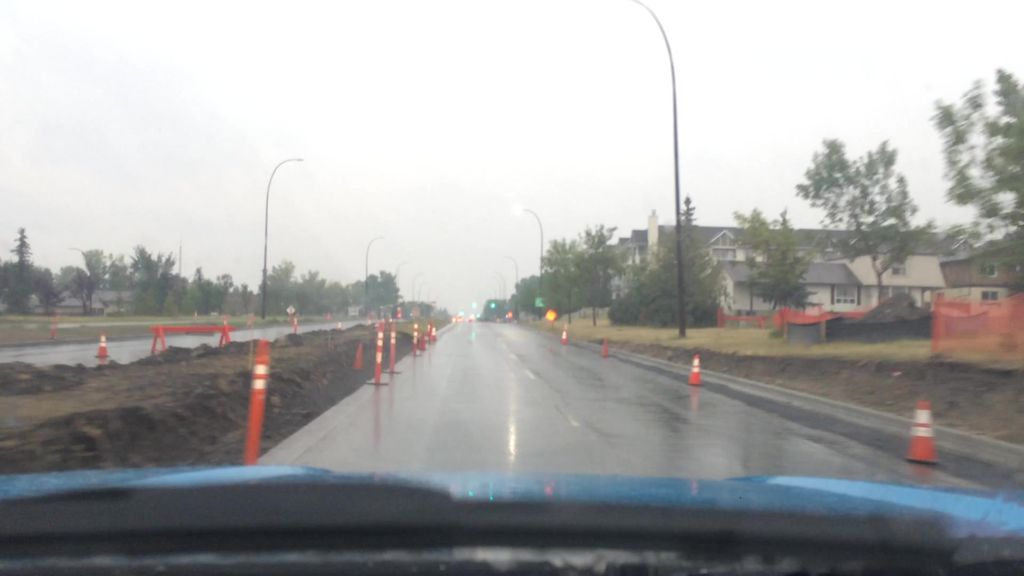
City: calgary